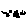
Label: smiley face